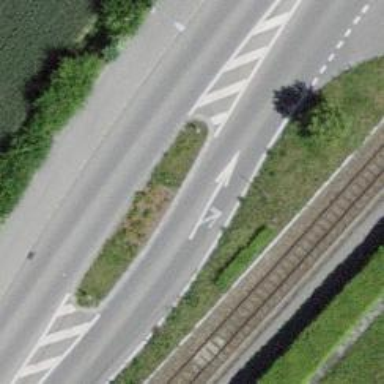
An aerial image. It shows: Traffic calming island.